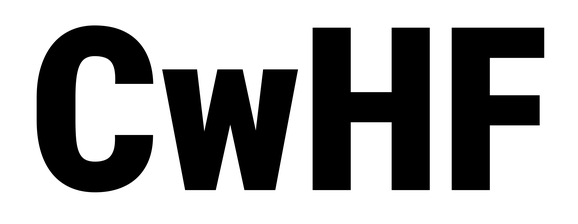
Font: Roboto_Condensed_Black